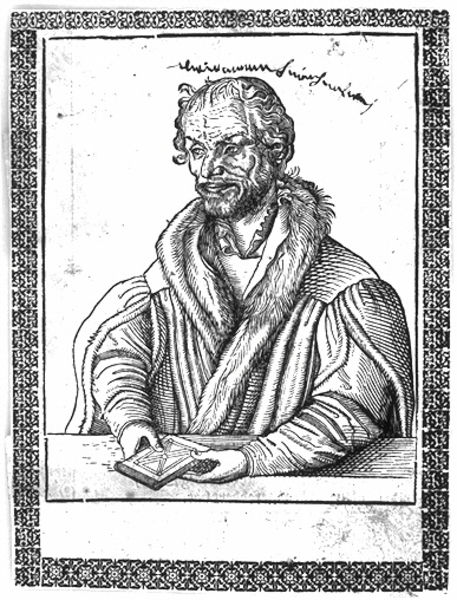
Titel: Bildnis des Philipp Melanchthon
Künstler: Lucas d.J. Cranach
Institution: (Seriendruck)
Schlagwörter: hand, mann, umhang, finger, haar, nase, schwarz, stirn, tisch, weiss, zeichnung, muster, ornament, alt, bart, hemd, tresen, arm, augen, falten, halten, kragen, mensch, pelz, rahmen, bildnis, hals, herr, hände, portrait, porträt, mantel, stoff, puffärmel, fell, holzschnitt, schrift, grafik, graphik, lehnen, brauen, finster, lesen, verzierung, edel, dünn, buch, druck, stich, seite, text, hässlich, hohe stirn, stirnfalten, buchseite, karte, pelzkragen, pelzmantel, teufel, mittelalter, gelehrter, dürer, kupferstich, reformation, buchmalerei, schaube, melanchthon, gelhrter